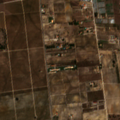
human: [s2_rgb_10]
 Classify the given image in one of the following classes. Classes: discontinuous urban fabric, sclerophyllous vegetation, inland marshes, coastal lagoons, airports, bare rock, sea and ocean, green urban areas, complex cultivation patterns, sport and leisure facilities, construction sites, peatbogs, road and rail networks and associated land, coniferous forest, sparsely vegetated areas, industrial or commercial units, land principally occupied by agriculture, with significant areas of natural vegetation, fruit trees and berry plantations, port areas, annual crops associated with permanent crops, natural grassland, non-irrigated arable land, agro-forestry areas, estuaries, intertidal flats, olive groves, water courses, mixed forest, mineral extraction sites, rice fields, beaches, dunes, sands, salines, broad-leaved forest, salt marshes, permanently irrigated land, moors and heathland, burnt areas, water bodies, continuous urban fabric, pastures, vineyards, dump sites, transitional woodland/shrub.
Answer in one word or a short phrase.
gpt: permanently irrigated land, vineyards, complex cultivation patterns, land principally occupied by agriculture, with significant areas of natural vegetation